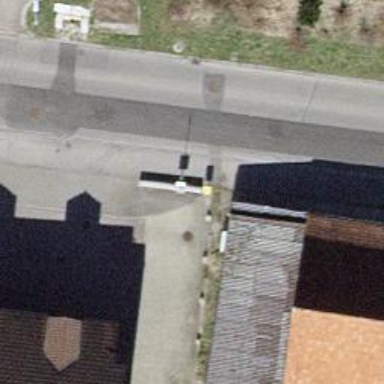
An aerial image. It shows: Bus stop with platform for public transport.